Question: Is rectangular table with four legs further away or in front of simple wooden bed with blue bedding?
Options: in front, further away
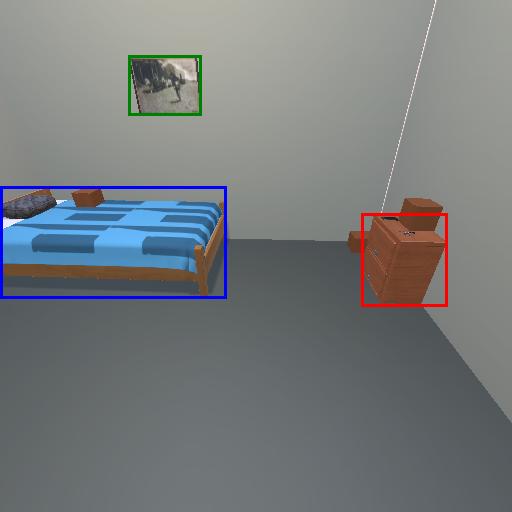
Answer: in front